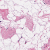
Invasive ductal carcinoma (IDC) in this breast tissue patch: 0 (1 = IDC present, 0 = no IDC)